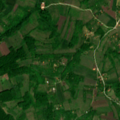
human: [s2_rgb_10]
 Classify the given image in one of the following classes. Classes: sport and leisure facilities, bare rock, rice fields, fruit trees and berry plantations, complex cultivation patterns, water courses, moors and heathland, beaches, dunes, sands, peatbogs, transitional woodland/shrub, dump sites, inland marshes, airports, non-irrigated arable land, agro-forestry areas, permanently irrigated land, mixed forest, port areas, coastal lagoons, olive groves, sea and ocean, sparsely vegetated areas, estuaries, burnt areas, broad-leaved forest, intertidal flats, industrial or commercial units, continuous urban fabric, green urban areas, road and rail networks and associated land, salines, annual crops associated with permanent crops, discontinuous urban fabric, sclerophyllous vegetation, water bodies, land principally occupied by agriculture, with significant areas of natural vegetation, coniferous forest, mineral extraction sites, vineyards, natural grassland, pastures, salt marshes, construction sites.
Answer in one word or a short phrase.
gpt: complex cultivation patterns, land principally occupied by agriculture, with significant areas of natural vegetation